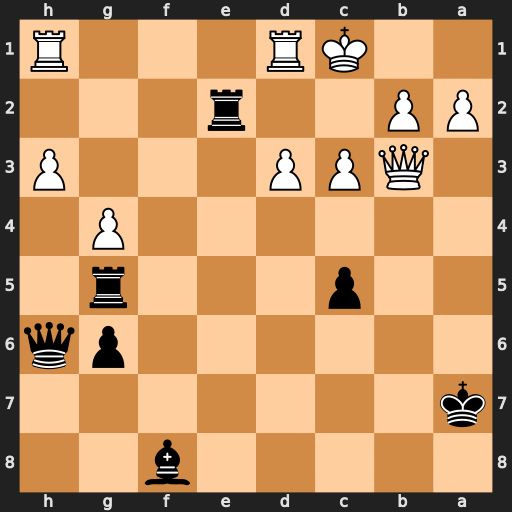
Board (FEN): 5b2/k7/6pq/2p3r1/6P1/1QPP3P/PP2r3/2KR3R
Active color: b
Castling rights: -
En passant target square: -
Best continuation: c4 dxc4 Rb5+ Kb1 Rxb3